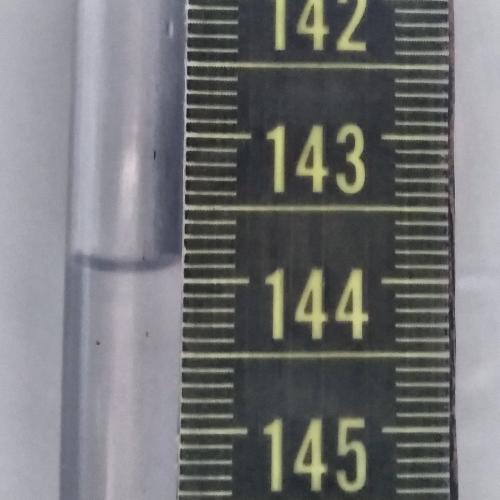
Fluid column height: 143.9 cm